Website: bh-photo
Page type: payment
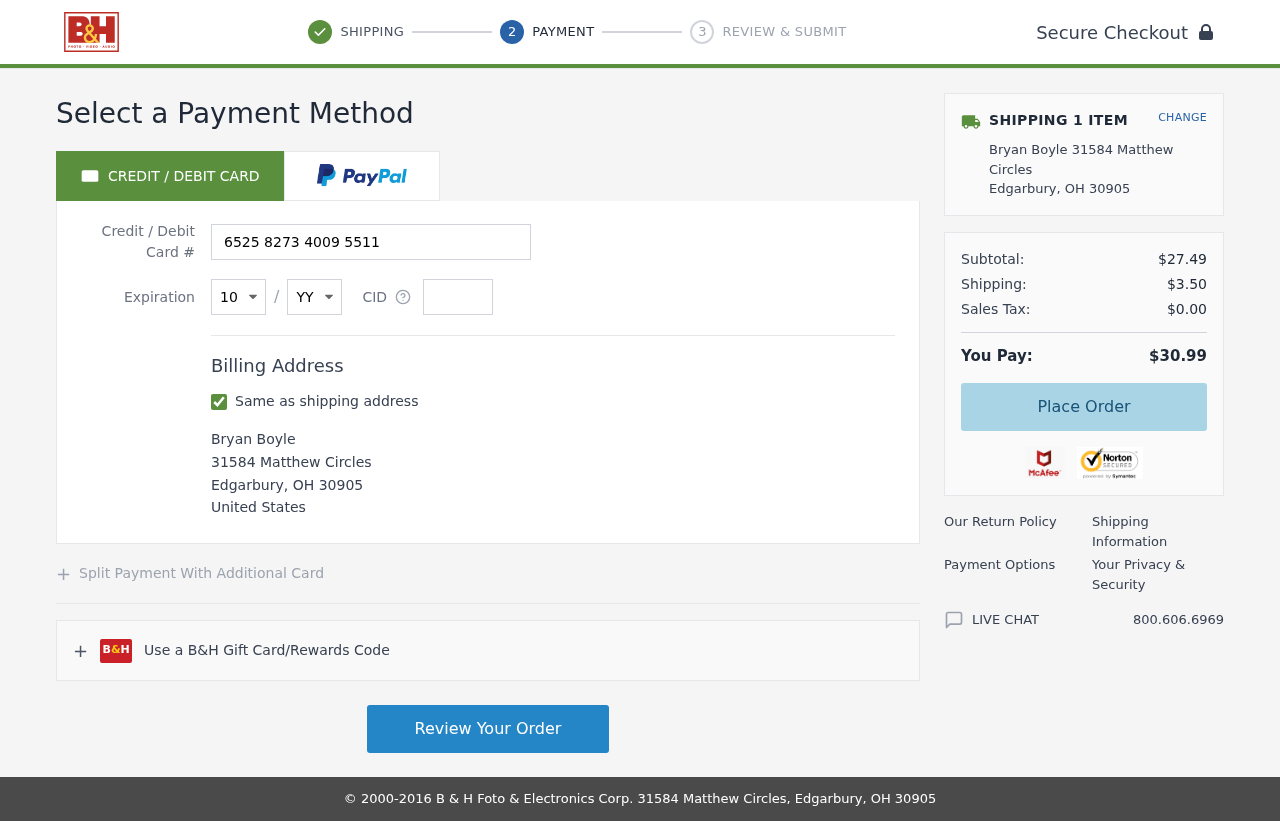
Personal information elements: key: PII_CARD_CVV
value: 509
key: PII_CARD_EXPIRY_MONTH
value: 10
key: PII_CARD_EXPIRY_YEAR
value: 28
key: PII_CARD_NUMBER
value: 6525 8273 4009 5511
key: PII_CITY
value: Edgarbury
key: PII_COUNTRY
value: United States
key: PII_FULLNAME
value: Bryan Boyle
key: PII_POSTCODE
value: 30905
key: PII_STATE_ABBR
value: OH
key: PII_STREET
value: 31584 Matthew Circles
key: PII_FULLNAME2
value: Bryan Boyle
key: PII_STREET2
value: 31584 Matthew Circles
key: PII_CITY2
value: Edgarbury
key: PII_STATE_ABBR2
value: OH
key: PII_POSTCODE2
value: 30905
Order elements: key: ORDER_NUM_ITEMS
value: SHIPPING 1 ITEM
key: ORDER_SUBTOTAL
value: $27.49
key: ORDER_SHIPPING_COST
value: $3.50
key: ORDER_TAX
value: $0.00
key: ORDER_TOTAL
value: $30.99